Interaction volume radius: 5 \u00c5
Interaction volume height: 25 \u00c5
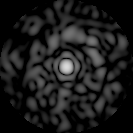
Disorder parameter: 0.8377